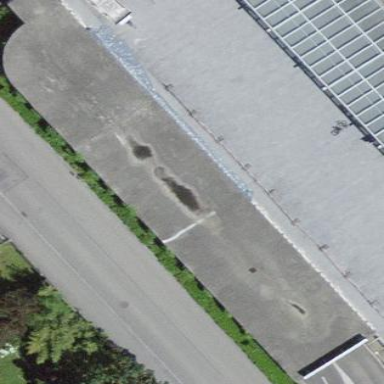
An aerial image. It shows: Parking building.